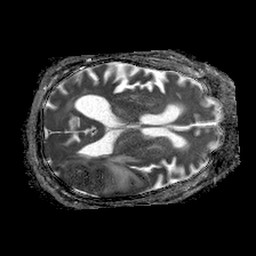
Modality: ADC
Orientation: axial
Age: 70
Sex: male
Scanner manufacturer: philips
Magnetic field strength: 1.5 T
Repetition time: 4.6 s
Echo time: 0.08631 s